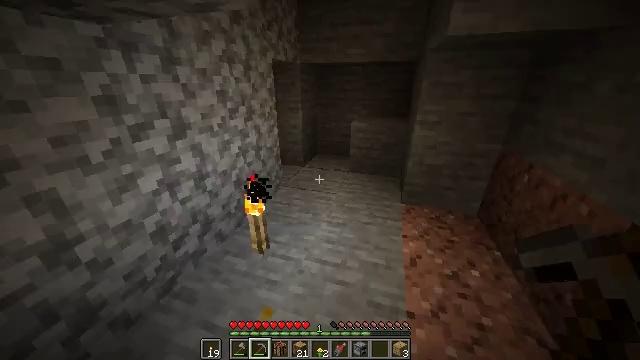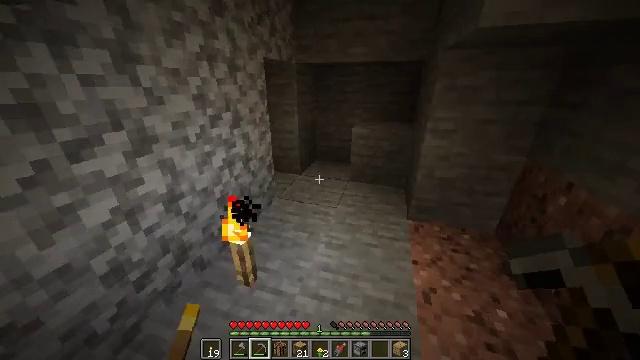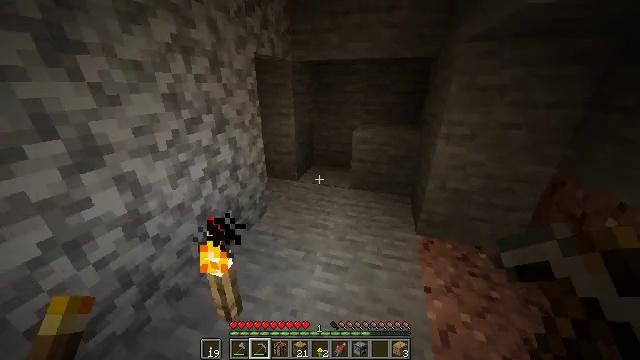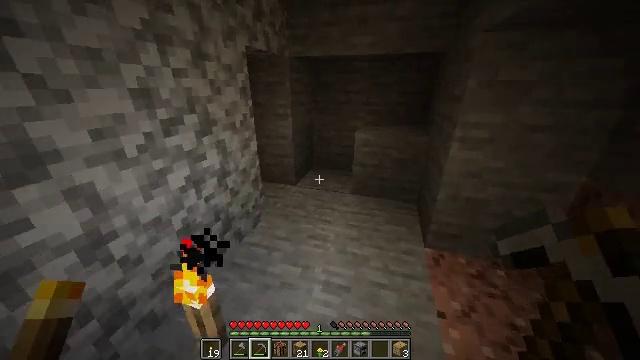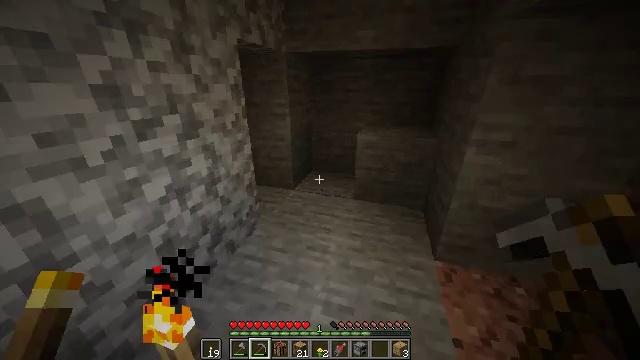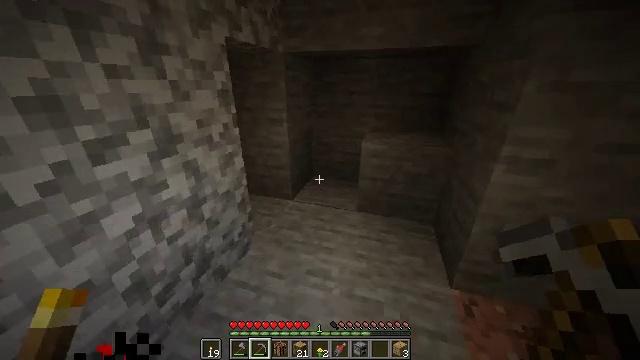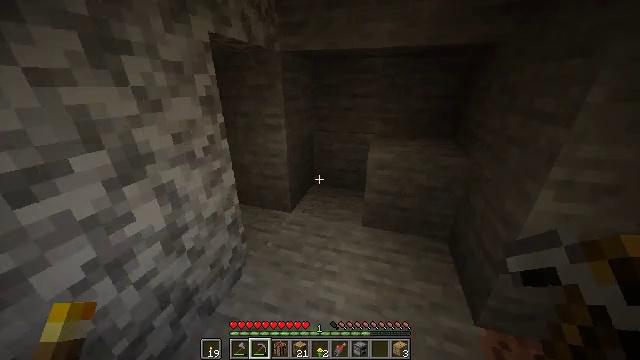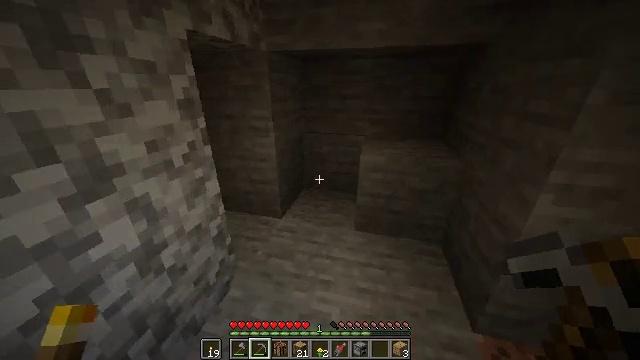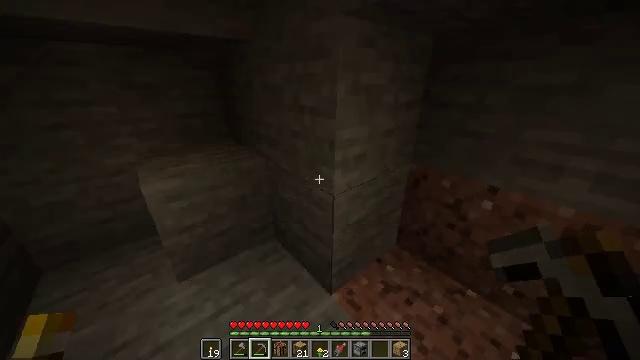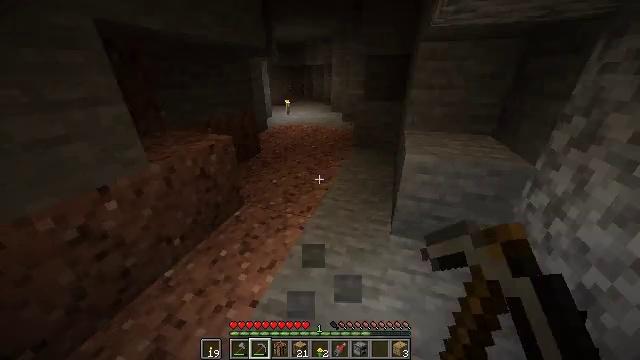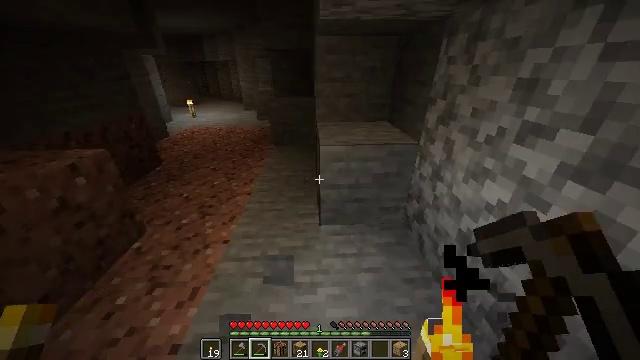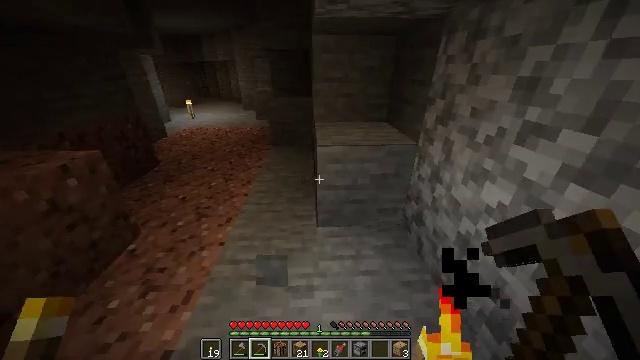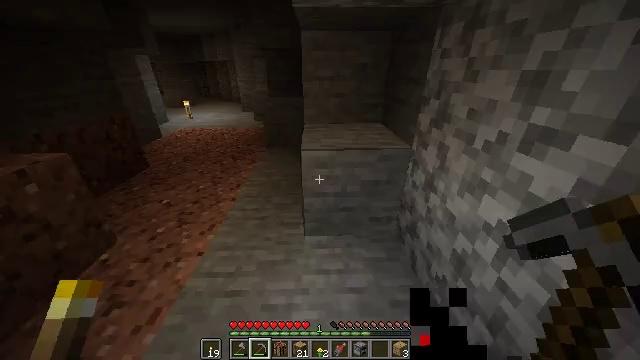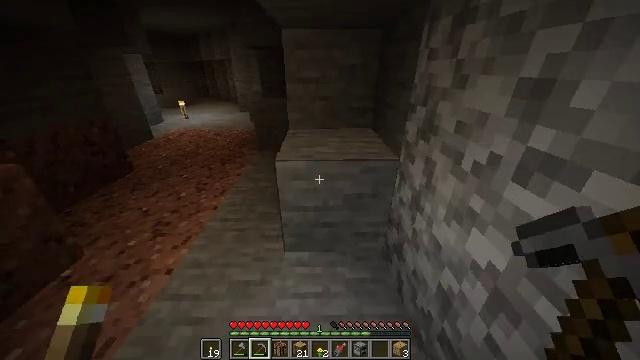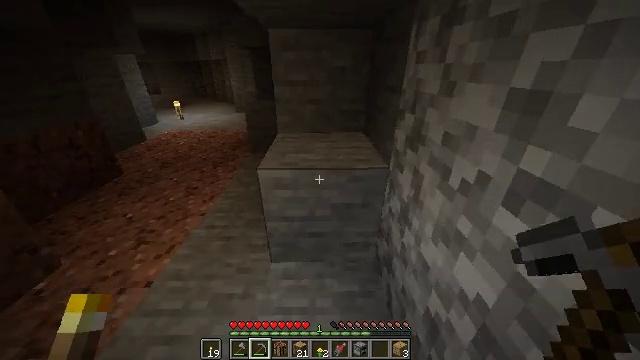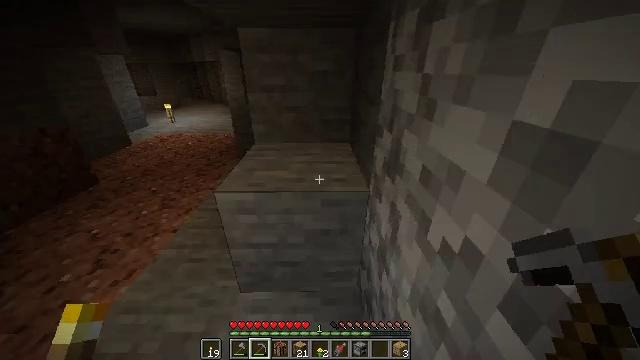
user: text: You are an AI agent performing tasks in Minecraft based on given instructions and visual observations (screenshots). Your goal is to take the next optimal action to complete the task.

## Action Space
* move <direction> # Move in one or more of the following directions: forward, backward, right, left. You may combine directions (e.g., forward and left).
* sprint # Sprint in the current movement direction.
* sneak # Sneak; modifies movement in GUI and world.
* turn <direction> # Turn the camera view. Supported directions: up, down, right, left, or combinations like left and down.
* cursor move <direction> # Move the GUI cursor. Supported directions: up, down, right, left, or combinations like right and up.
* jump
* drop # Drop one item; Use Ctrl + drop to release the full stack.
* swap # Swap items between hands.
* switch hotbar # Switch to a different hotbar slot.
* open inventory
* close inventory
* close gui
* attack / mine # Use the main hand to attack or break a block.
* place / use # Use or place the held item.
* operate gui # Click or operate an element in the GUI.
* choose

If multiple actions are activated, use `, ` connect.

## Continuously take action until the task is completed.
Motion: motion action
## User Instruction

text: Mine the torch on the wall.
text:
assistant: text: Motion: move forward, sprint
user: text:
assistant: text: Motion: move forward, sprint
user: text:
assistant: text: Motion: move forward, sprint
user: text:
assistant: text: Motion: move forward, sprint
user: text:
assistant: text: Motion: move forward, sprint
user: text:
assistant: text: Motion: move forward, sprint
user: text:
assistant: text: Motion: move forward, sprint, turn right
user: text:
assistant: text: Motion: move forward and move right, turn right
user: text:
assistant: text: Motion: move forward and move right, turn right and down
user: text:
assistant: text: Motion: move forward and move right, sprint, turn right
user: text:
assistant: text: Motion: move forward and move right, sprint
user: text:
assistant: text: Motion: move forward and move right, sprint, turn left
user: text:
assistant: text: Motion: move forward and move right, sprint
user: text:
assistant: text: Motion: move forward and move right, sprint
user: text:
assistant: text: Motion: move forward and move right, sprint
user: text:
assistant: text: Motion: move forward and move right, sprint, turn left and up
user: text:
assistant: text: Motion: move forward, sprint, turn left and up
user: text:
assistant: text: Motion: move forward, sprint, turn left and up
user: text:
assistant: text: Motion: move forward, sprint, turn left
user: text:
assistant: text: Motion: move forward, sprint, turn left
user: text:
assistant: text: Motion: move forward, sprint
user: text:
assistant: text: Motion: move forward, sprint
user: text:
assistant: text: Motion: move forward, sprint
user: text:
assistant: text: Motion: move forward, sprint
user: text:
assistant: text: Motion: move forward, sprint
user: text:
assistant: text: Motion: move forward, sprint
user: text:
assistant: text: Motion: move forward, sprint
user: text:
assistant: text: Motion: move forward, sprint
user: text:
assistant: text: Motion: move forward, sprint, turn right
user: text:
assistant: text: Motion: move forward, sprint, turn right